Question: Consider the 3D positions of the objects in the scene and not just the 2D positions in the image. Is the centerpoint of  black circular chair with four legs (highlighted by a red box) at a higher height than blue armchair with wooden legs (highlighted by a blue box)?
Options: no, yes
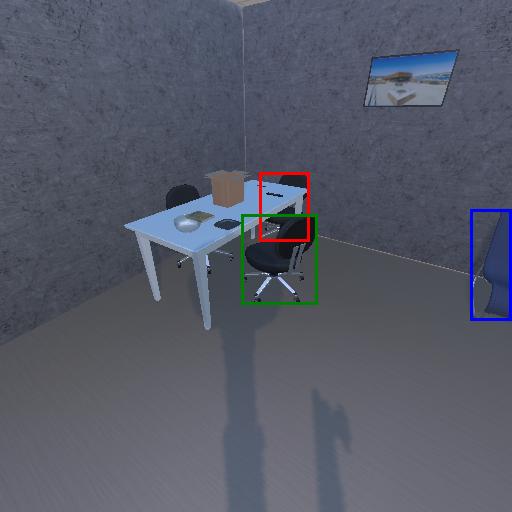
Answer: no